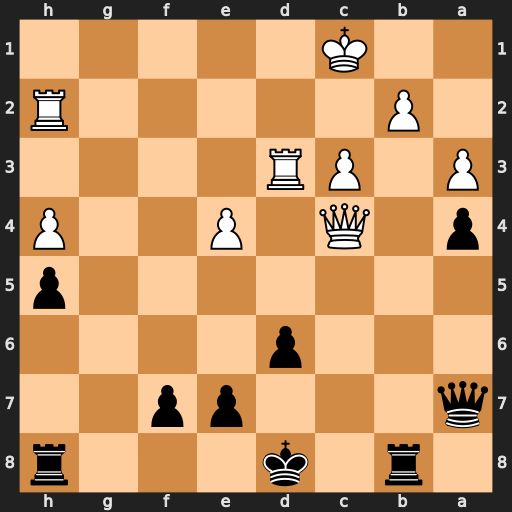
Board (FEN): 1r1k3r/q3pp2/3p4/7p/p1Q1P2P/P1PR4/1P5R/2K5
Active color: b
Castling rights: -
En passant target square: -
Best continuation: Qg1+ Rd1 Qxh2